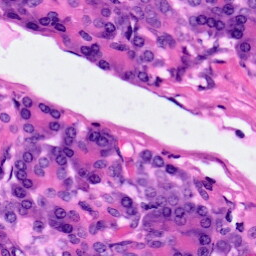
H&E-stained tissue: Pancreatic